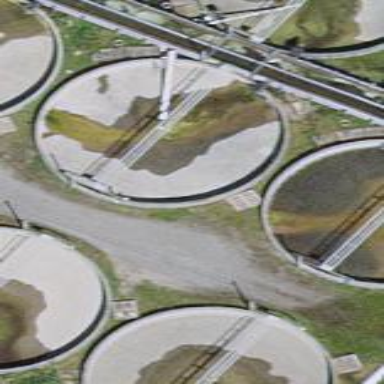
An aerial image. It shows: Image of wastewater.